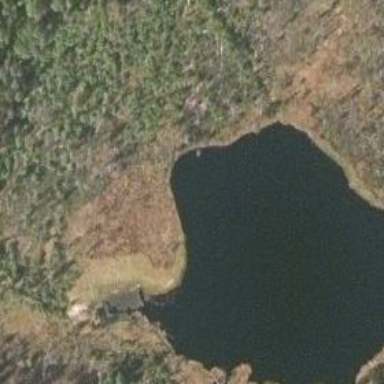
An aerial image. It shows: Beautiful lake surrounded by nature.